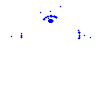
Particle: pion